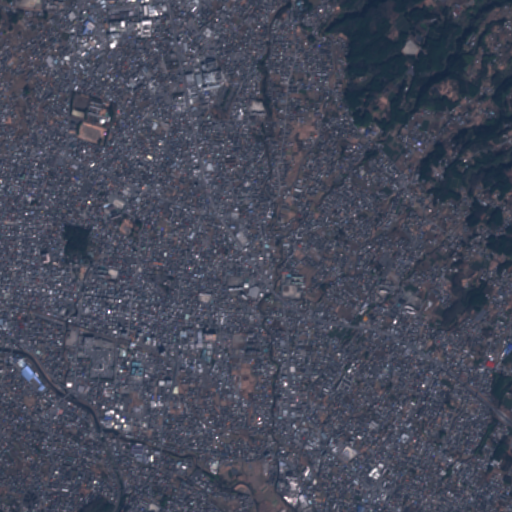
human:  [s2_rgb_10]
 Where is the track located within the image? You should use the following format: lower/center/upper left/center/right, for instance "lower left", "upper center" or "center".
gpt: The track is located in the upper left of the image.
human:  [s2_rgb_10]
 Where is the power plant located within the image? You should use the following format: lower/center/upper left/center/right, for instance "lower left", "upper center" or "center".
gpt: There is no power plant in the image.